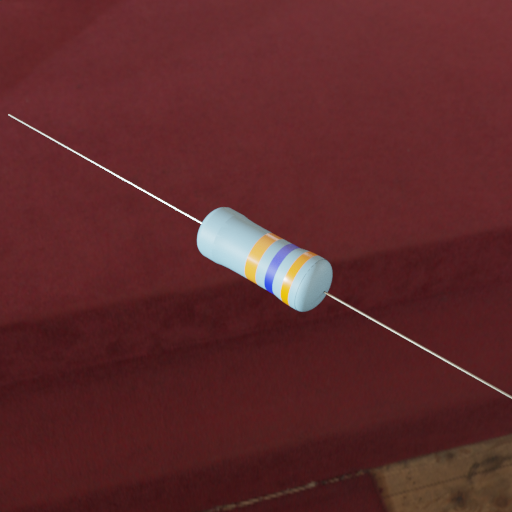
Resistor colour bands (in order): orange, blue, orange